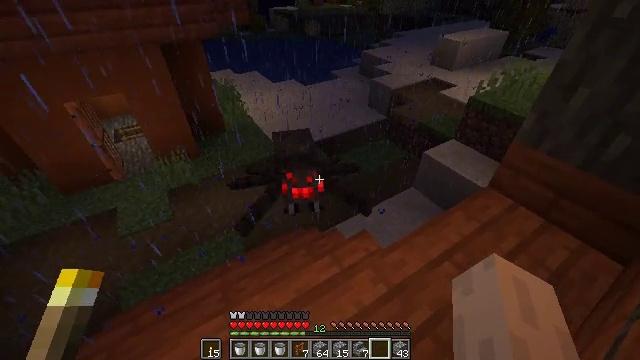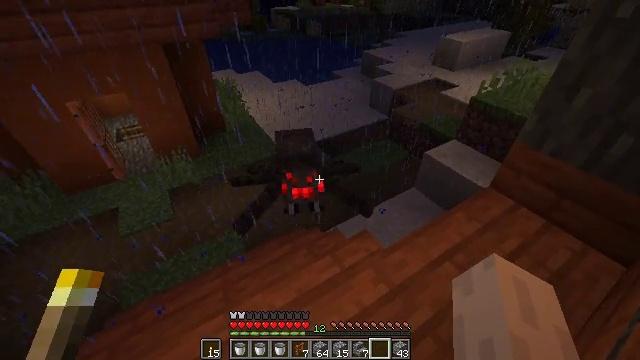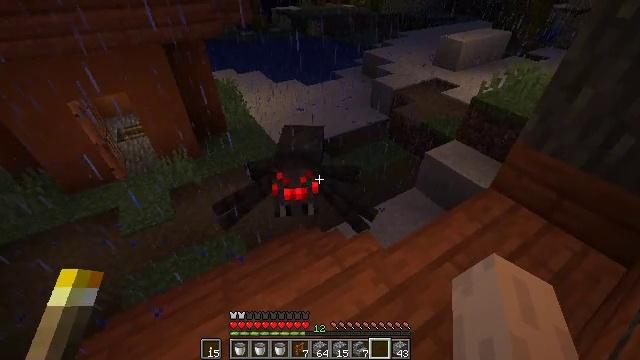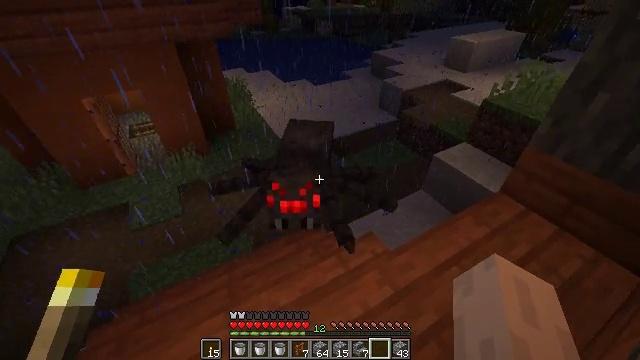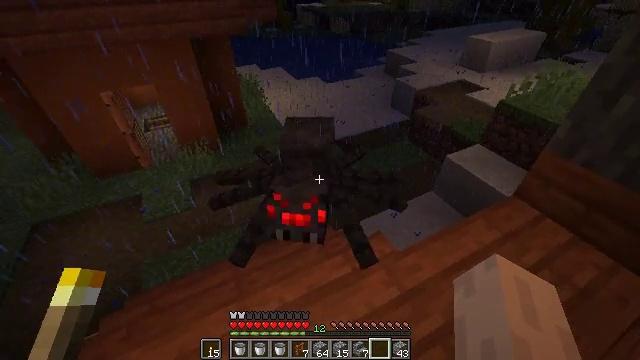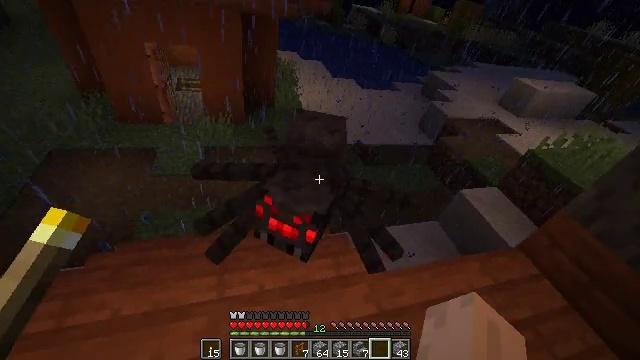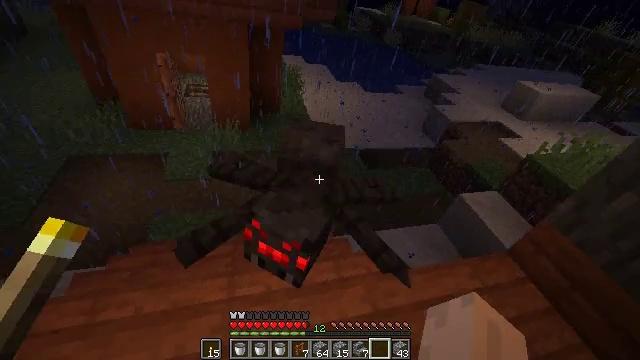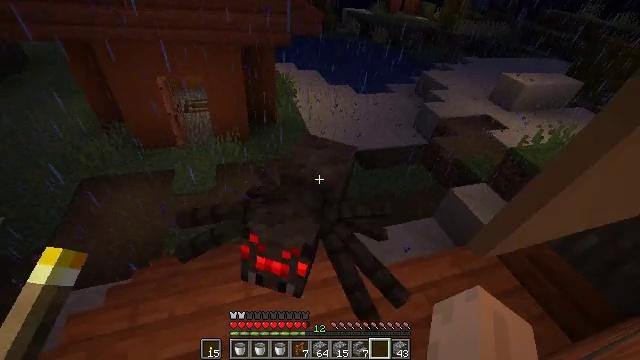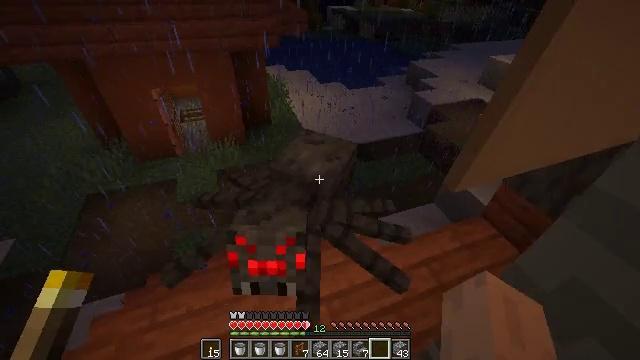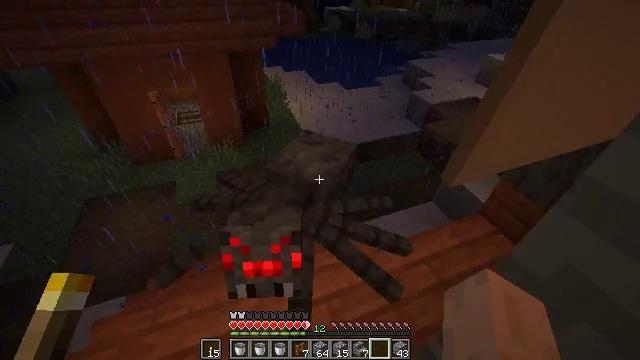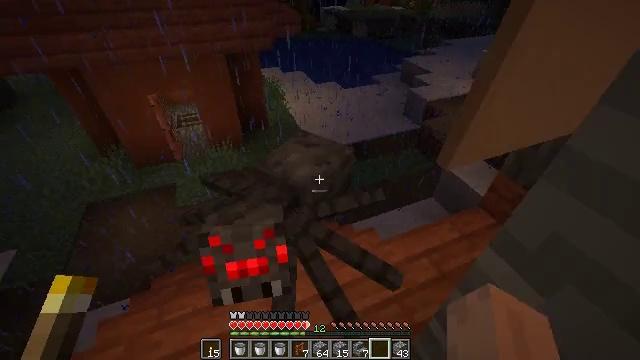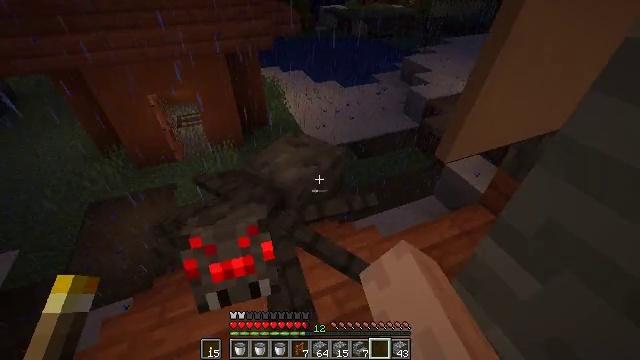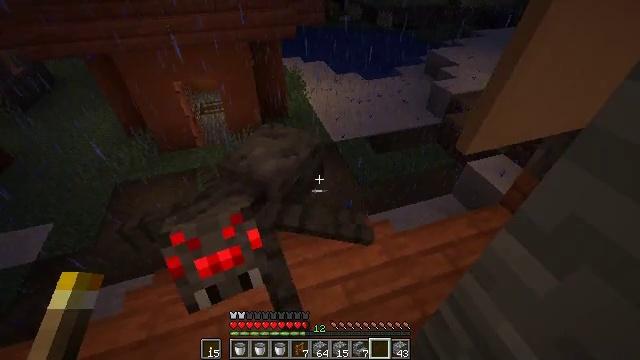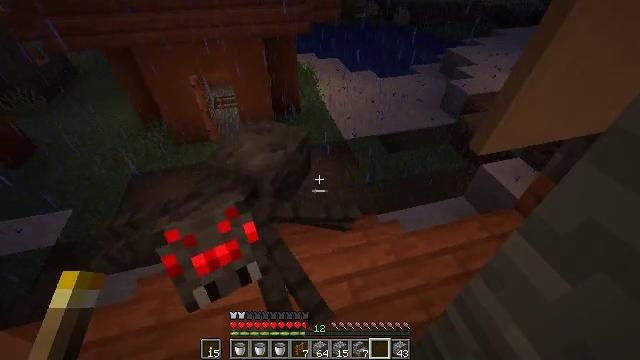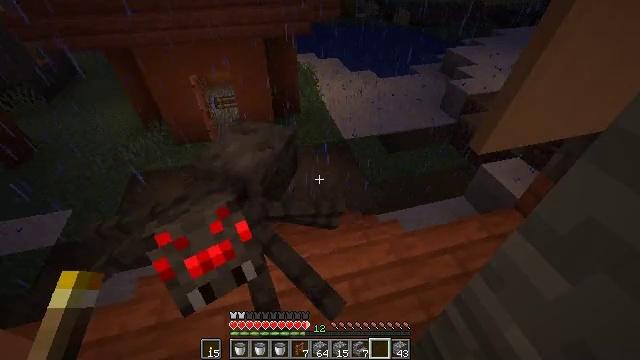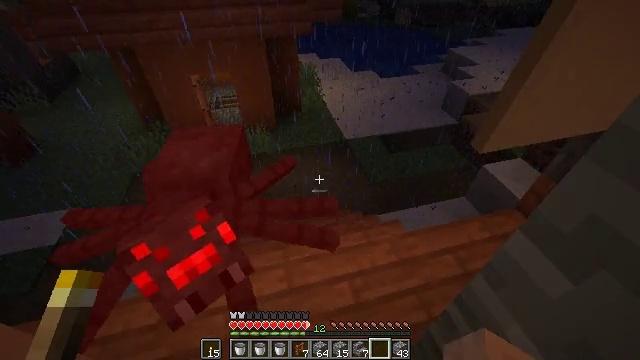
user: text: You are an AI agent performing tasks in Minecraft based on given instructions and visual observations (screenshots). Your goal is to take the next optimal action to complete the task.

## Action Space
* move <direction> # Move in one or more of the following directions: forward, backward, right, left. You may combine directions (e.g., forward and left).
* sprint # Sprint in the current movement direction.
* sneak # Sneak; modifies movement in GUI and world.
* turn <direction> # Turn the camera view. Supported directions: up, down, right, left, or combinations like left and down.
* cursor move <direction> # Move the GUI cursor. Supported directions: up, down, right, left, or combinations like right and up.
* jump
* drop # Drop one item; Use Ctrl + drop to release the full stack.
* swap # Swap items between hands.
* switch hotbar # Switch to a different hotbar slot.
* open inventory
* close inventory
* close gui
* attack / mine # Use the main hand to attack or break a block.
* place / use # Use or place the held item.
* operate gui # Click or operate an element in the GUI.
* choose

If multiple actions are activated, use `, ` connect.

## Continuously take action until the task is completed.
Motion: motion action
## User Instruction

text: Kill the spider.
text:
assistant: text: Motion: no_op
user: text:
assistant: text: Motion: no_op
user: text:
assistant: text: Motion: turn left
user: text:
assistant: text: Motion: turn left
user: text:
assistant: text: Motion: turn left
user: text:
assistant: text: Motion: turn left
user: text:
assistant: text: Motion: no_op
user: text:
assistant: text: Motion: no_op
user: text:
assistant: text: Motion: no_op
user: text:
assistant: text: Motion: attack / mine
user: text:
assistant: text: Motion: attack / mine
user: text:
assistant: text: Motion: turn left and down, attack / mine
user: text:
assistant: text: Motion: turn left, attack / mine
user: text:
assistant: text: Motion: no_op
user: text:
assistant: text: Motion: attack / mine
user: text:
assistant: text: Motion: attack / mine
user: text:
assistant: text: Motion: turn left, attack / mine
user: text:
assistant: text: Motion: turn left and up
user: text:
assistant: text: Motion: turn left and up
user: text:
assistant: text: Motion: turn left
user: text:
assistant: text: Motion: turn left
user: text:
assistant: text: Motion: turn left
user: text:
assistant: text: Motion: no_op
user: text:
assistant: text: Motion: attack / mine
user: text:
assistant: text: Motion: attack / mine
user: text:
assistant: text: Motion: attack / mine
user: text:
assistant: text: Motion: attack / mine
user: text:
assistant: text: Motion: turn left and up
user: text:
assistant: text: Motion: turn left and up
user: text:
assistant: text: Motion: no_op